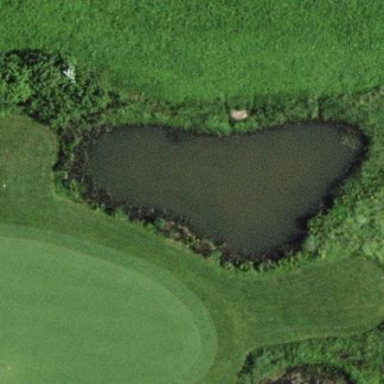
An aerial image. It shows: Scenic view of water hazard on golf course. The natural water feature adds beauty to the landscape.